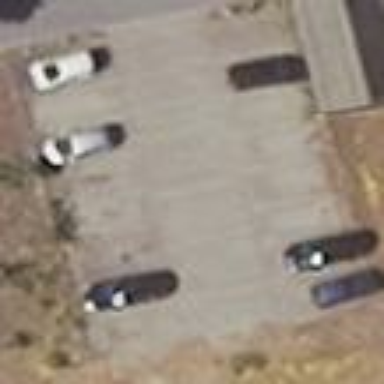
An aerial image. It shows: Parking area with surface.